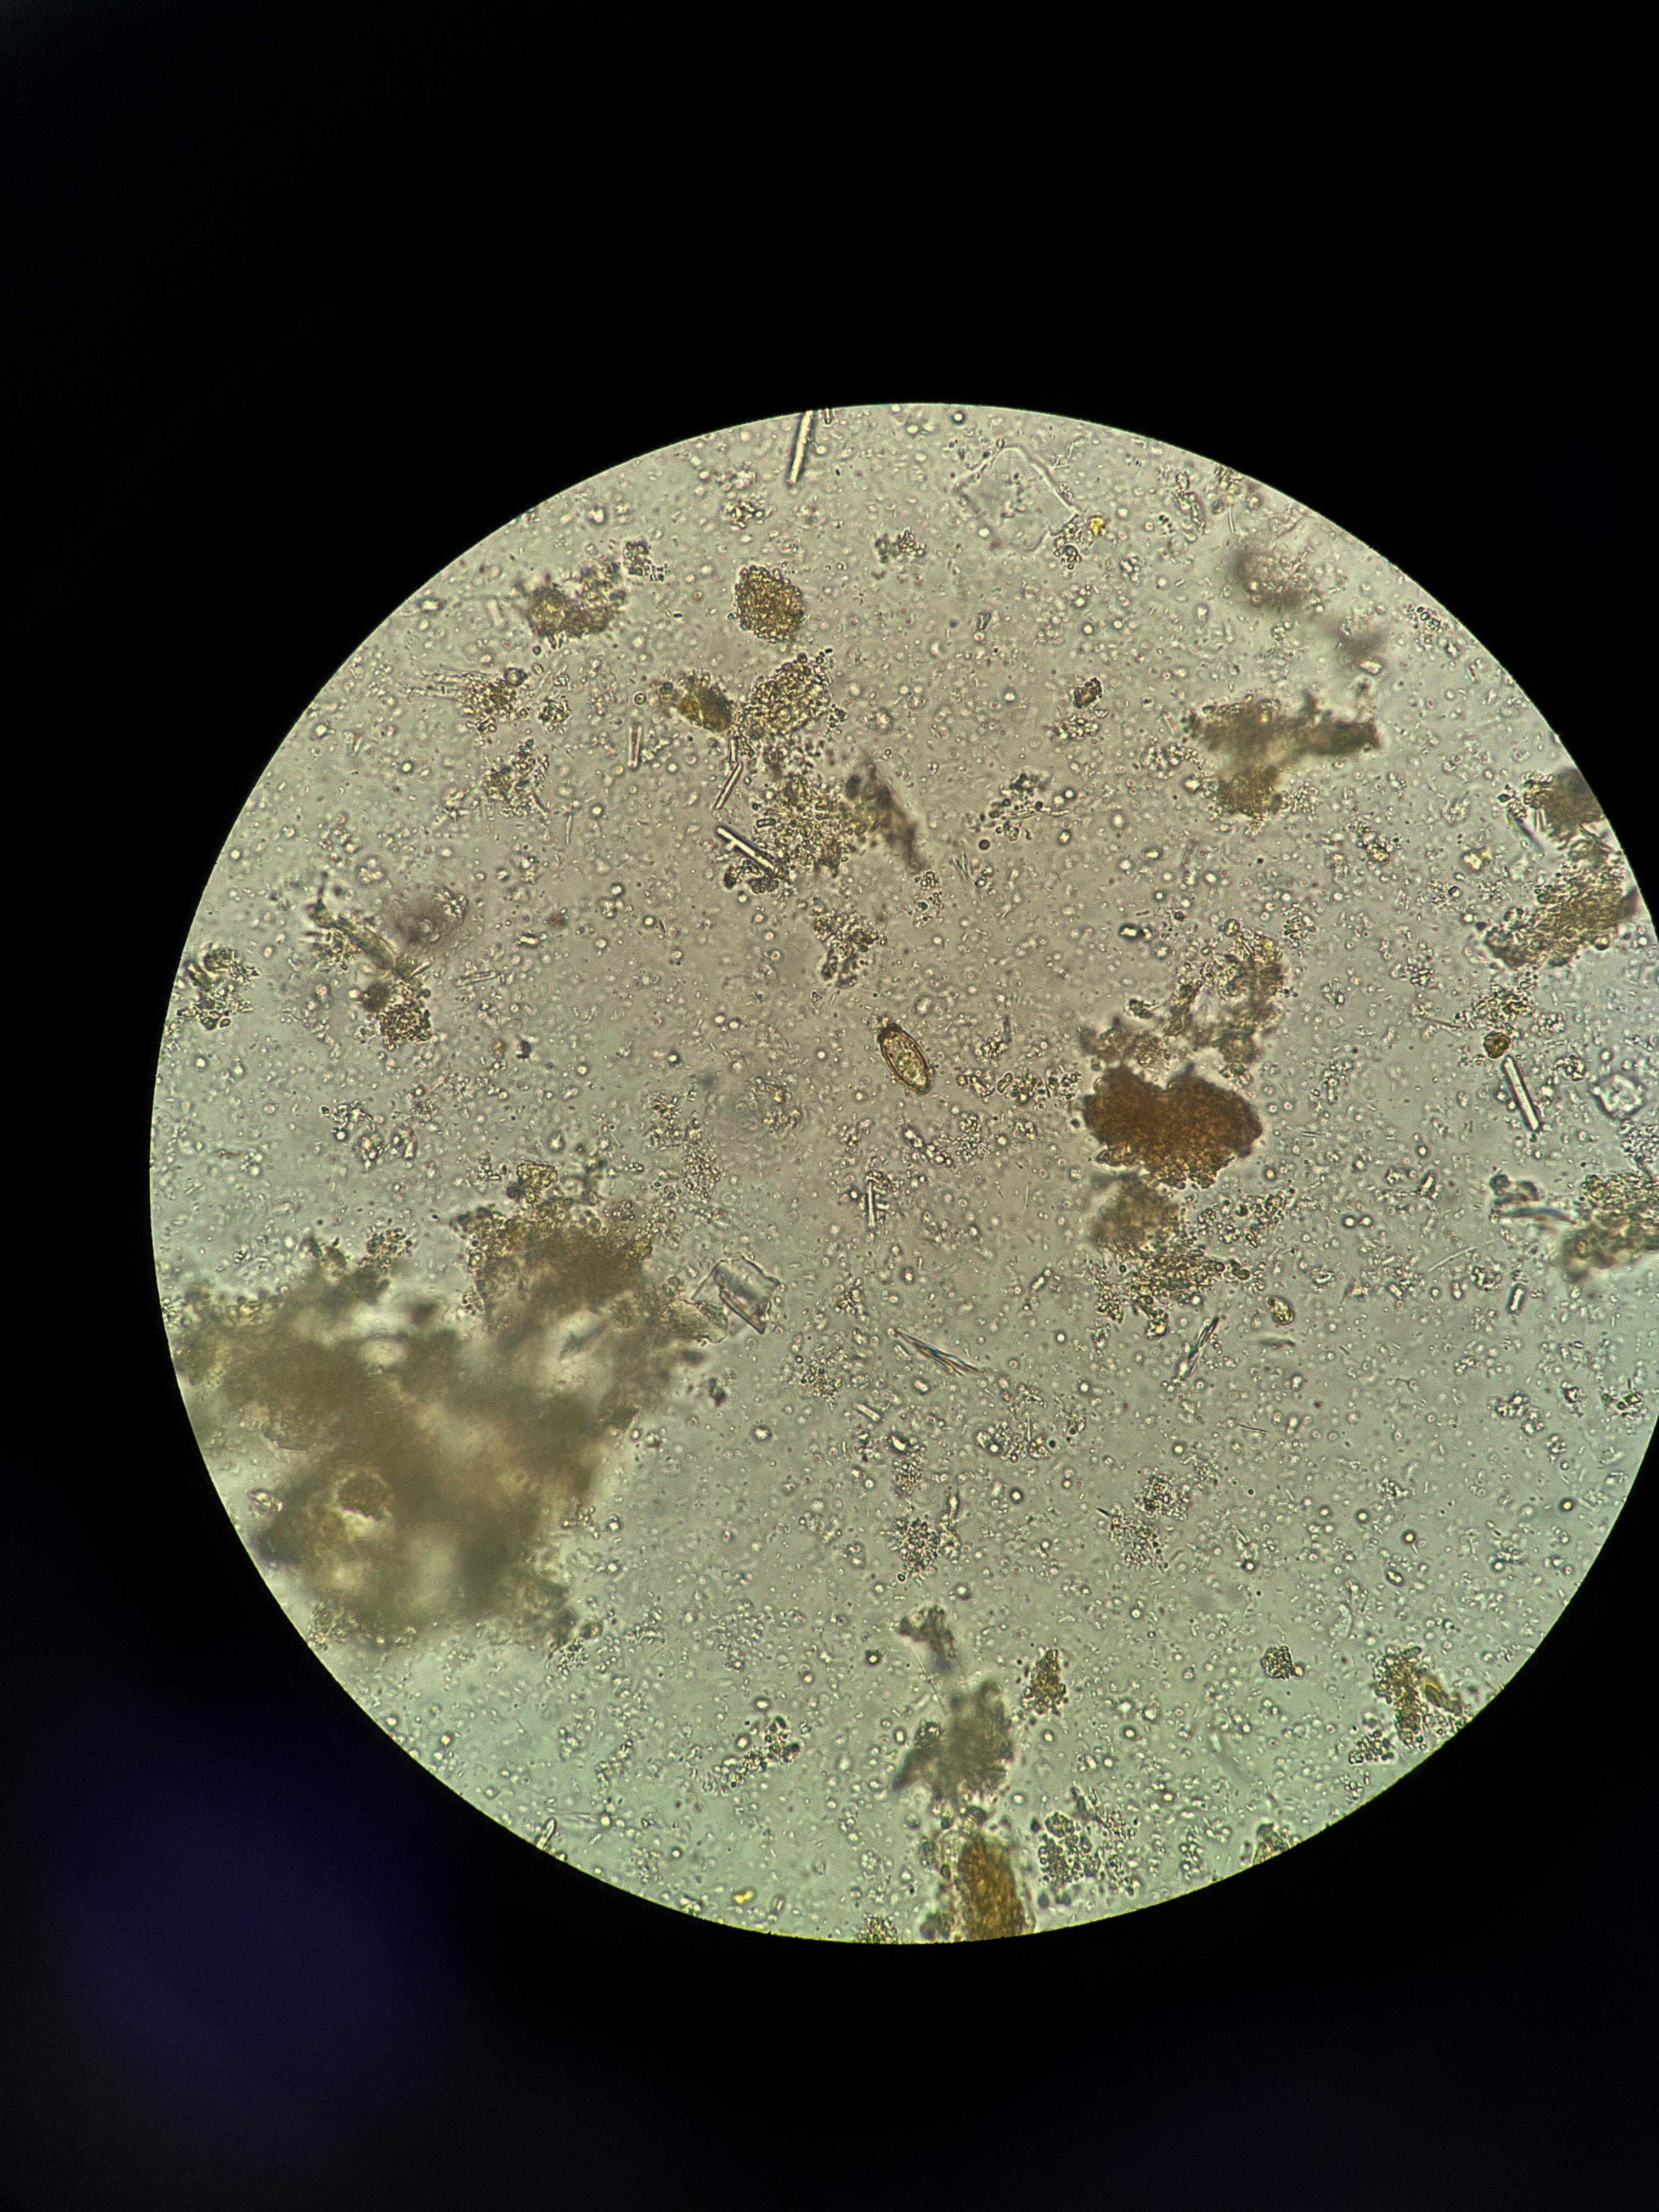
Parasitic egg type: Opisthorchis viverrine